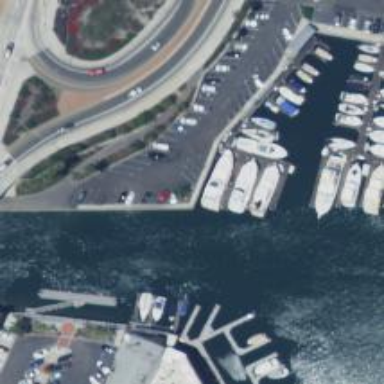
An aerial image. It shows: Man-made pier.